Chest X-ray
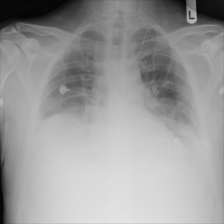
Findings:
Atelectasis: negative
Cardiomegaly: negative
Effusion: negative
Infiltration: negative
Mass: negative
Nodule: negative
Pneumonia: negative
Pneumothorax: negative
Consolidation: negative
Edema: negative
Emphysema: negative
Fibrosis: negative
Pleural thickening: negative
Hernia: negative